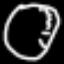
Label: clock